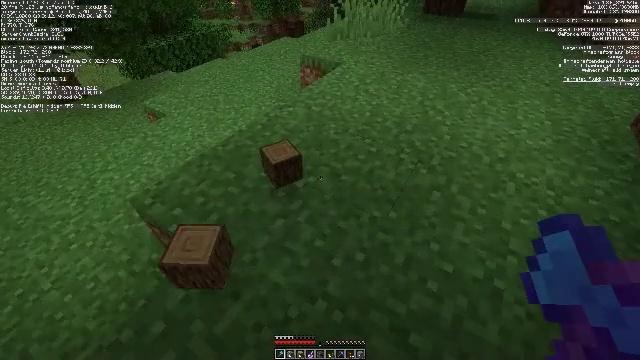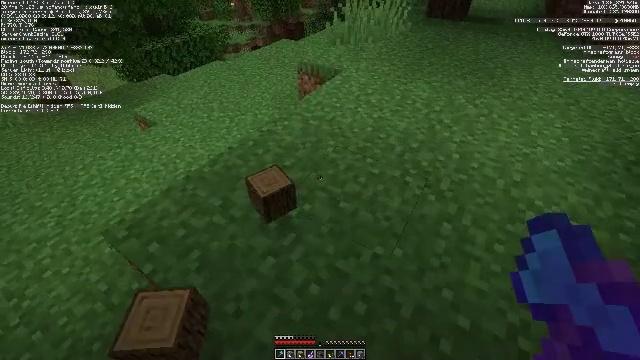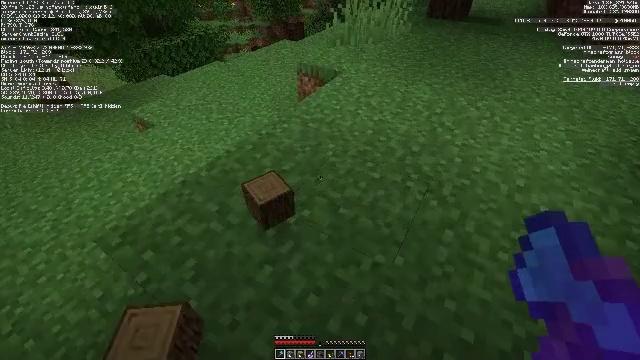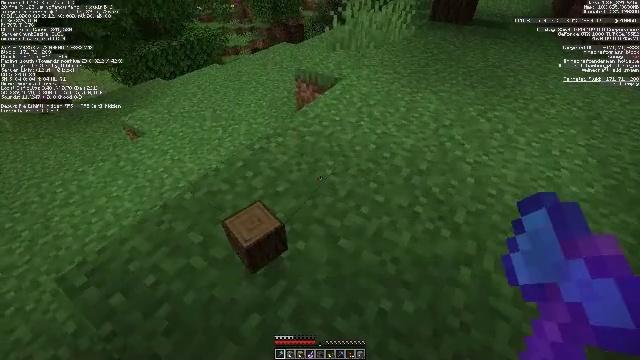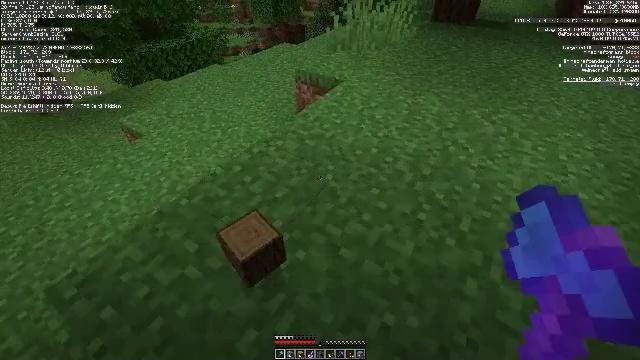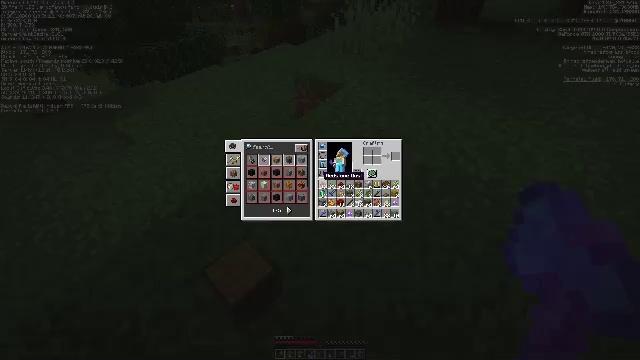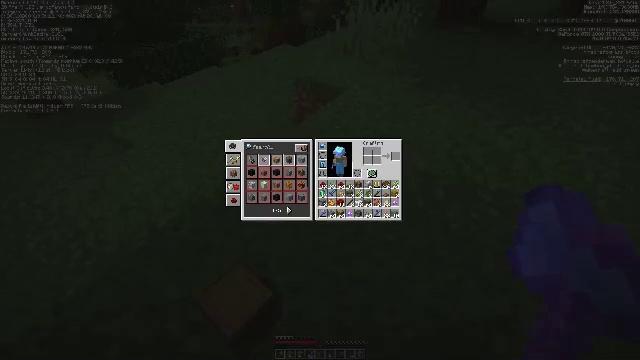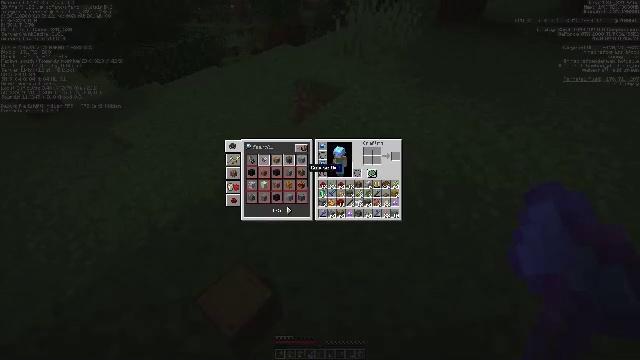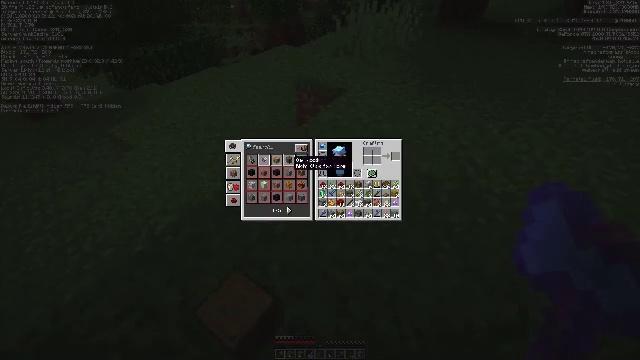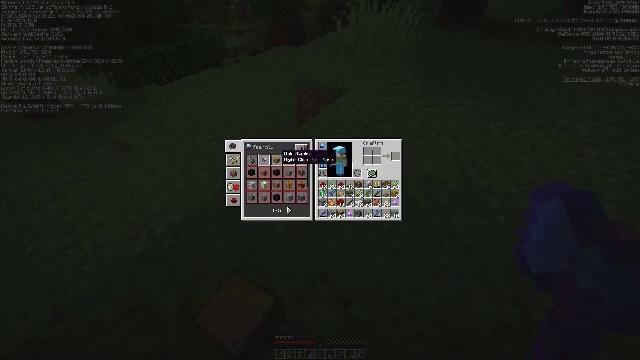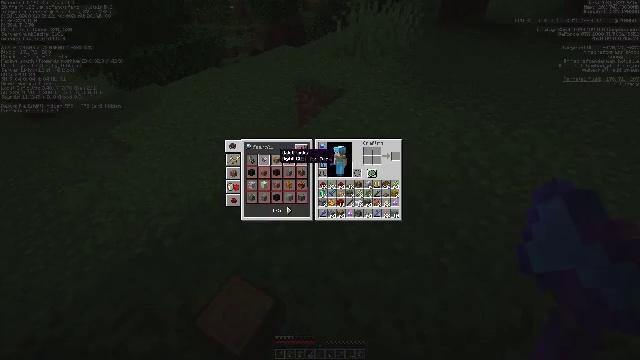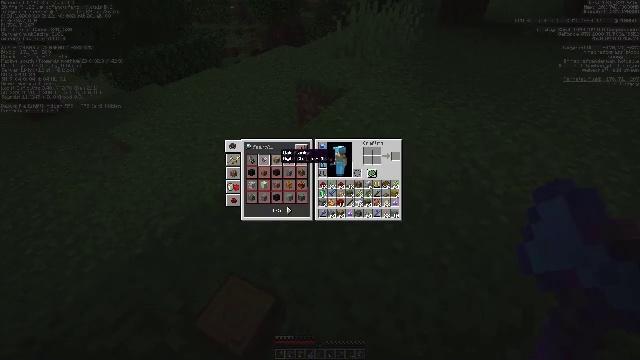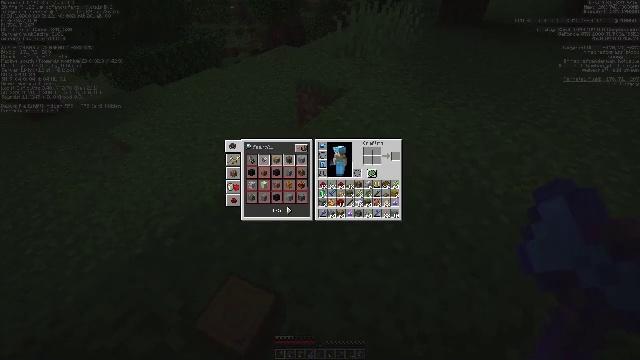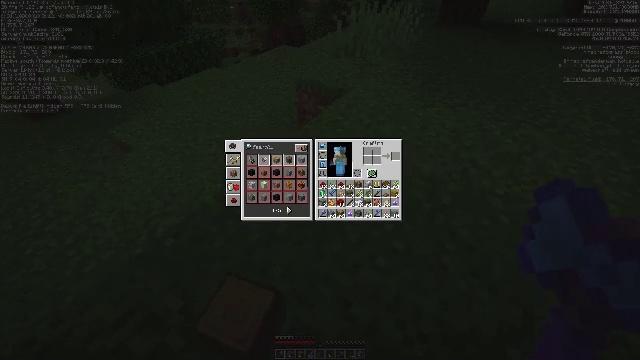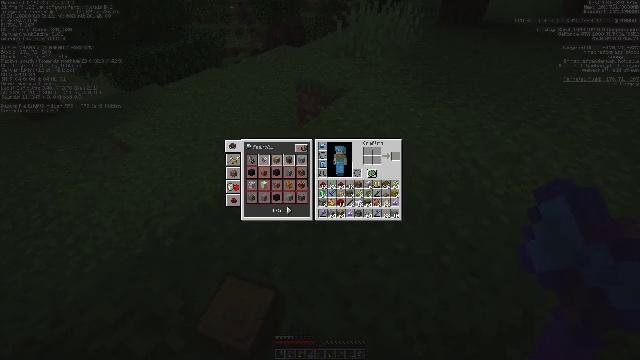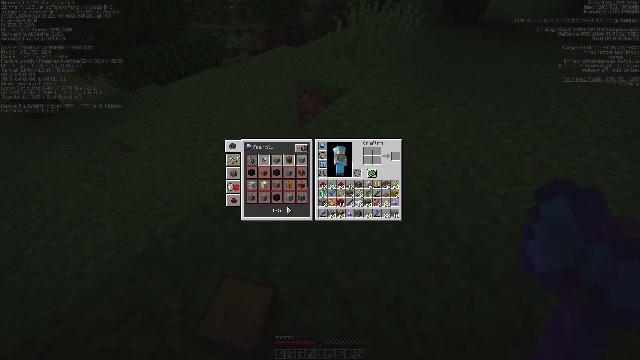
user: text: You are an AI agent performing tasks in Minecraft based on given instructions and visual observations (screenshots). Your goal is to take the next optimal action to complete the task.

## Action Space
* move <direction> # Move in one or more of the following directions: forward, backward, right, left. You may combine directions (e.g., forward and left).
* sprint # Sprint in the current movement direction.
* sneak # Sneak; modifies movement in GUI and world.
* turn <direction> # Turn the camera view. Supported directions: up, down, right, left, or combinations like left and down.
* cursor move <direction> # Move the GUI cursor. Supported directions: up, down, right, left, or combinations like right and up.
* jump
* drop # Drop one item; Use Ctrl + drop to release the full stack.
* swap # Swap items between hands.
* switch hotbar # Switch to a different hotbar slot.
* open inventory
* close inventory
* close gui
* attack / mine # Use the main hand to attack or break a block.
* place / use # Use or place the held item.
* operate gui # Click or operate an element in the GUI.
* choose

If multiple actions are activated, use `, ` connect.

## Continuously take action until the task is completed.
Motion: motion action
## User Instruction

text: Remove golden boots from the inventory.
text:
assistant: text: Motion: move forward
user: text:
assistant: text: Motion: move forward
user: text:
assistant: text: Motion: move forward
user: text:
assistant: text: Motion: move forward
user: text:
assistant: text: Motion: open inventory
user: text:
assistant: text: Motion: open inventory
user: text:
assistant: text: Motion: turn left and up, open inventory
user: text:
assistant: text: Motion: turn left and up, open inventory
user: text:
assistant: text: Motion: turn left and up
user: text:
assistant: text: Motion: no_op
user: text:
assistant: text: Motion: no_op
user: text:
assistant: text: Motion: turn right
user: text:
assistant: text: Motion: turn right and up
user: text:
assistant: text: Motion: turn right and up
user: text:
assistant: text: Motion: turn right and up
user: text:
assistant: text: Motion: no_op
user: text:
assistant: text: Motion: turn left
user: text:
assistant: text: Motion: turn left
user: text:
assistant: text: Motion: no_op
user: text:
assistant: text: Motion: no_op
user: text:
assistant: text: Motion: no_op
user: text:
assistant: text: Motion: no_op
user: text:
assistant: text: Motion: no_op
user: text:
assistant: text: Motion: turn right and down
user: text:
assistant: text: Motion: turn right and down
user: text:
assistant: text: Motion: turn right and down
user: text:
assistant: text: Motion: turn down
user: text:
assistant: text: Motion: turn down
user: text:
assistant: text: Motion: no_op
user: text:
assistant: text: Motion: no_op